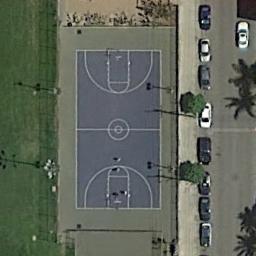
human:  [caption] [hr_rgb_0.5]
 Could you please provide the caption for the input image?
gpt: There is a basketball court between the parking lot and the grass .

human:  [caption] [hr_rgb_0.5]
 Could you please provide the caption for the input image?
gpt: A basketball court next to the lawn and some cars parked on the side of the road .

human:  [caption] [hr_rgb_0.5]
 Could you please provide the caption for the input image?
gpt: There was a line of cars parked beside the basketball court .

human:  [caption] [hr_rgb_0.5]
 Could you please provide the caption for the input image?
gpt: The road and the lawn are separated by the basketball court .

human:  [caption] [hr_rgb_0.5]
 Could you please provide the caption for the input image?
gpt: The grass is sparse beside the basketball court .